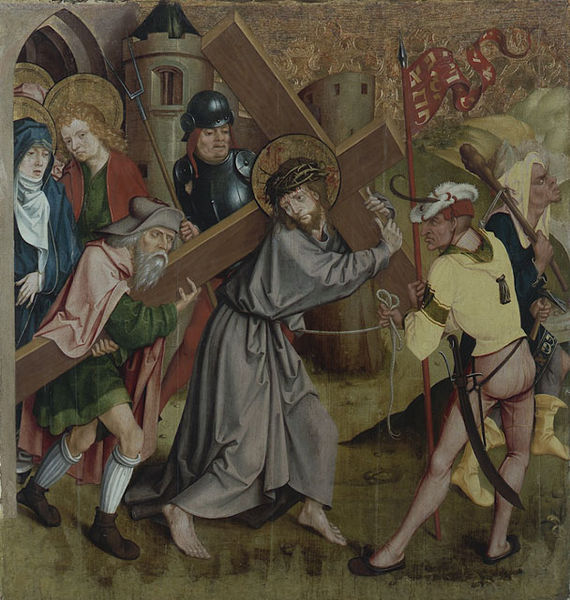
Titel: Kreuztragung Christi
Künstler: Meister des Salemer Altars
Standort: Karlsruhe
Institution: Staatliche Kunsthalle Karlsruhe
Schlagwörter: blau, fuß, gemälde, mann, umhang, frauen, gelb, grün, menschen, stadt, bunt, frau, grau, holz, hut, schwarz, straße, weiss, rot, malerei, bart, bibel, falten, johannes, tot, tragen, trauer, hügel, gewand, gold, locken, renaissance, rosa, turm, füße, schrift, schuhe, fahne, flagge, last, laufen, banner, lanze, soldaten, inschrift, kordel, socken, bauer, tor, strümpfe, barfuss, burg, kreuz, seil, knüppel, schwert, säbel, waffen, soldat, waffe, helm, stiefel, rüstung, wimpel, portal, römer, karfreitag, heiligenschein, nimbus, spitzbogen, christus, jesus, jesus christus, kreuzigung, hilfe, leid, leiden, qual, mittelalter, prozession, kniestrümpfe, pike, heilige, jünger, heilig, maria, auszug, jerusalem, keule, dornenkrone, goldgrund, josef, joseph, kreuzgang, grundfarben, roma, andachtsbild, martyrium, golgotha, schächer, helfer, passion, passionsgeschichte, spieß, bosch, kreuzweg, krummsäbel, riemenschneider, geißelung, kreuztragung, spätmittelalter, simon, schergen, schongauer, hilft, leidensweg christi, heilienschein, buße, arimatäa, to, heiligenscheiin, kruzgang, weg nach golgotha, buß, #dornenkrone, romanen, dornenkronge, loldat, simon von sirene, spätmittelalterlich, kreuztragung christus